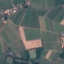
Label: PermanentCrop